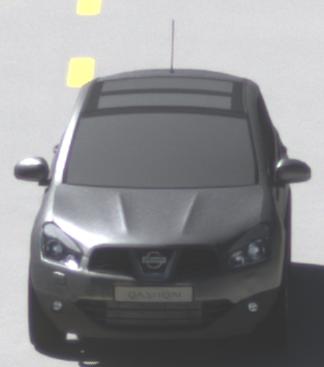
Make: Nissan
Model: Qashqai 1.6
Detailed model: Qashqai (J10)
Model produced from: 2010/03
Model produced until: 2010/08
Doors: 5
Color: gray
Road condition: dry road
Daytime: morning or afternoon
Contrast: high contrast